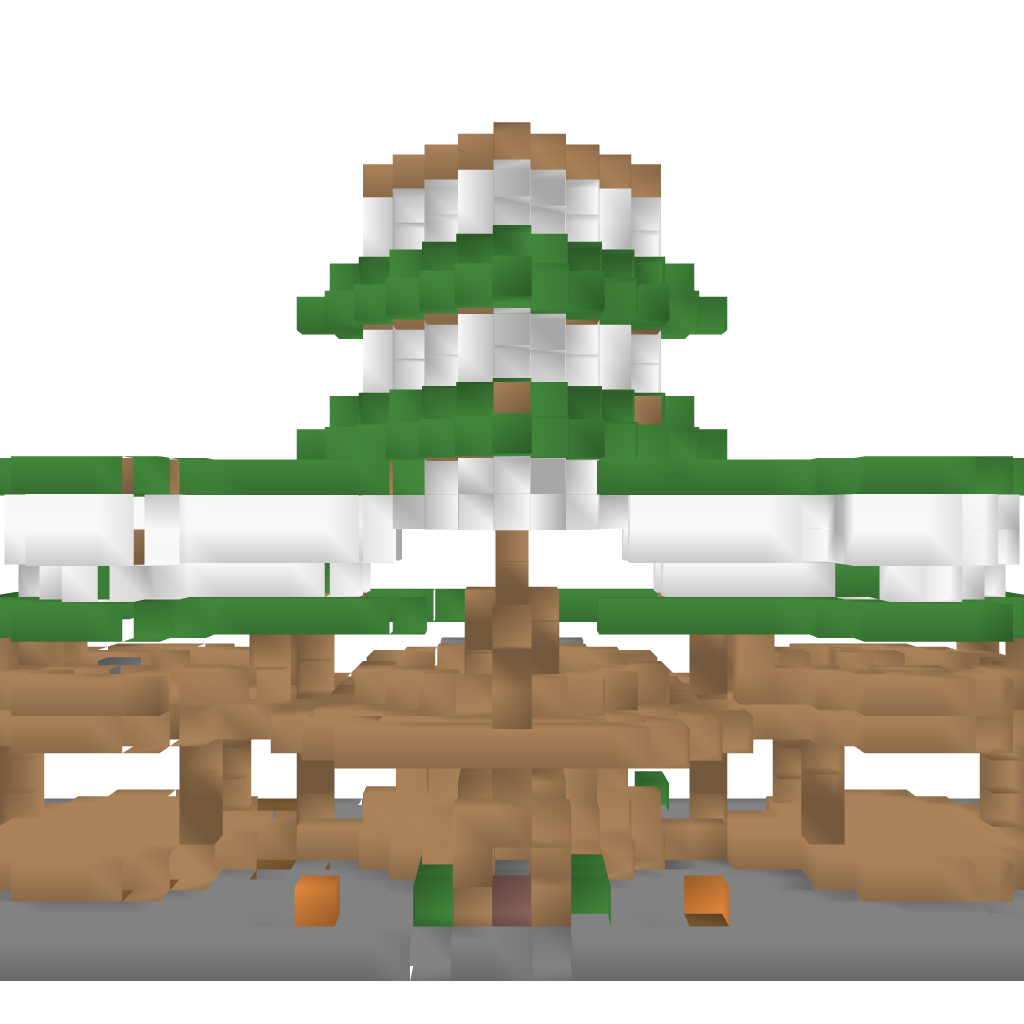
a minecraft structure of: Big TreeHouse bad low quality